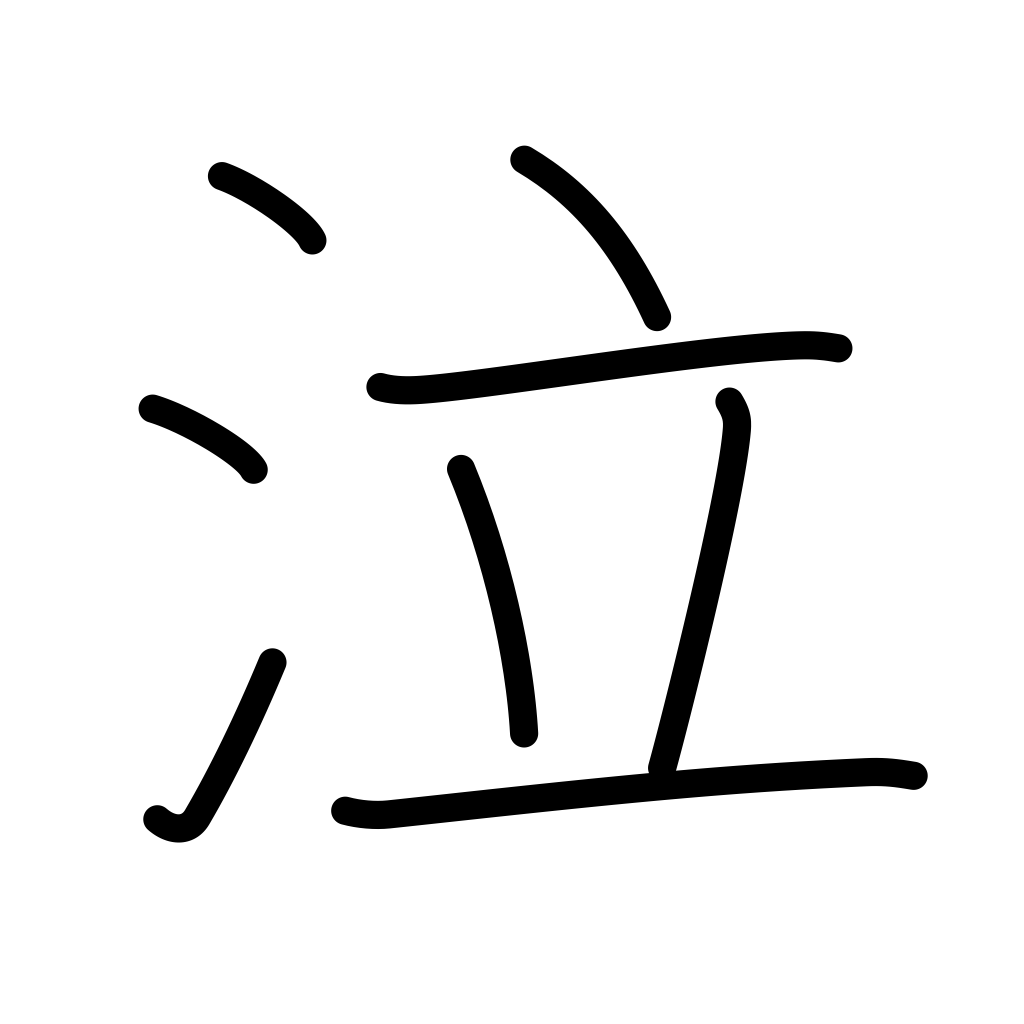
Meaning: cry, weep, moan